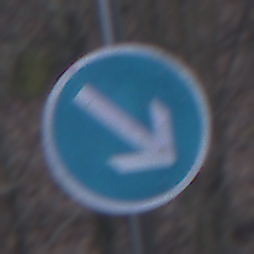
Verkehrszeichen: VorgeschriebeneVorbeifahrtRechts
Umgebung: Outdoor, Nature
Tageszeit: MorningAfternoon
Wetter: Overcast
Licht: Natural
Jahreszeit: Winter
Kontrast: LowContrast